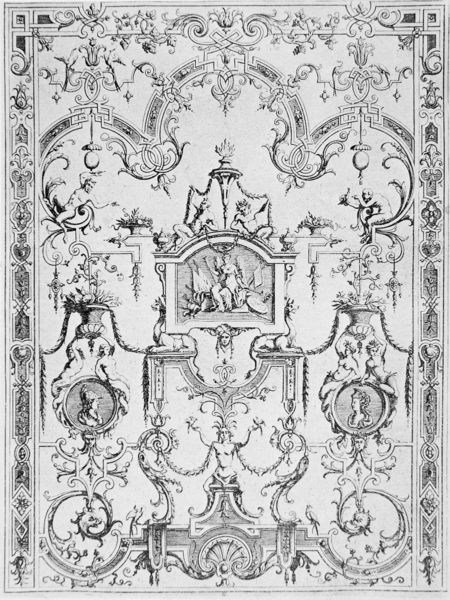
Titel: Ornamentstich (Vorlagenblatt)
Künstler: Jean d.Ä. Bérain
Standort: Wien
Institution: Museum für angewandte Kunst
Schlagwörter: blätter, dunkel, himmel, kopf, körper, mann, nackt, weiß, menschen, blume, blumen, femmes, frau, grau, hell, köpfe, schmuck, schwarz, skizze, szene, säulen, zeichnung, hund, schloss, muster, ornament, gesichter, profile, wand, barock, bibel, gesicht, mensch, rahmen, schale, feld, zweige, figur, paar, personen, girlande, musik, person, pflanzen, rokoko, rund, engel, früchte, ranken, vase, beine, relief, holzschnitt, papier, grafik, graphik, linien, rand, figuren, thron, dekoration, tafel, bordüre, tapete, detail, symmetrie, portrait, dekor, floral, ornamente, verzierung, wandmalerei, muse, stuck, vasen, nackte, bögen, flamme, medaillon, linie, porträts, symmetrisch, druck, schnitt, schraffur, radierung, stich, blanc, noir, illustration, schwarzweiß, kreise, bleistift, entwurf, flora, portraits, ranke, buchseite, girlanden, wappen, ehepaar, helme, voluten, rosette, götter, teufel, rundbögen, plan, viereckig, herme, volute, muschel, filigran, vorlage, heilig, mittelfeld, décor, ornamentik, kupferstich, verzeirung, gravure, putti, fackel, spiralen, fleur, symbole, figures, groteske, dessin, rocaille, medaillons, grotesken, torse, blumig, buchmalerei, chinoiserie, buste, ligne, animaux, gemme, muschelschale, kartuschen, ornamenten, végétal, bas relief, geschnörkel, hommes, beib, calligraphie, kandelabergrotesken, leger, roccoco, rockai, plafond, angelot, marbre, animal, courbe, courbes, feuille, personnes, stuc, armoiries, anumaux, guirlandes, ornements, contour, ménade, acanthes, varoque, achante, alégorie, entrelac